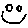
Label: smiley face